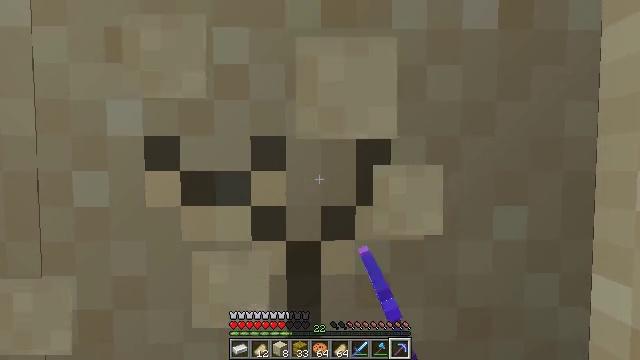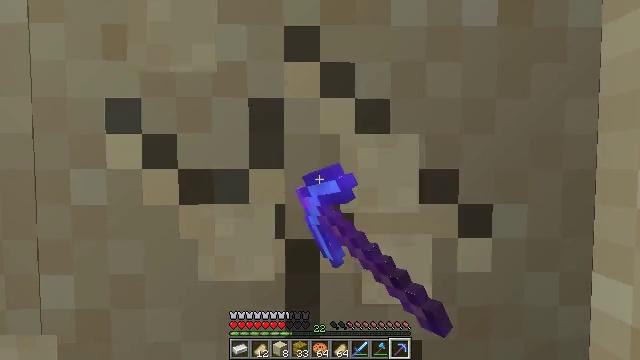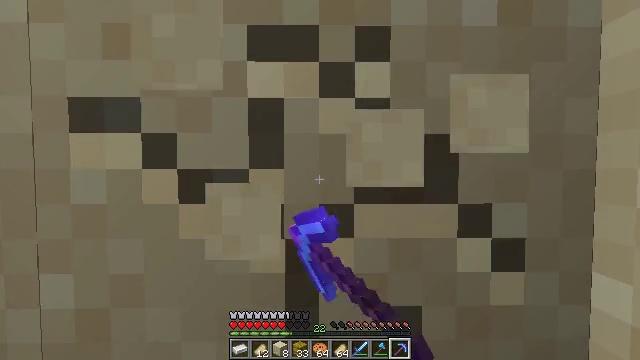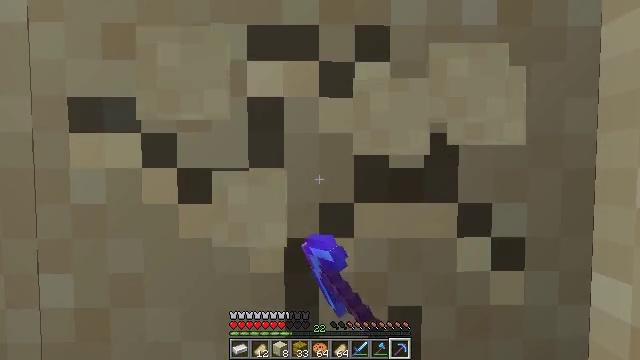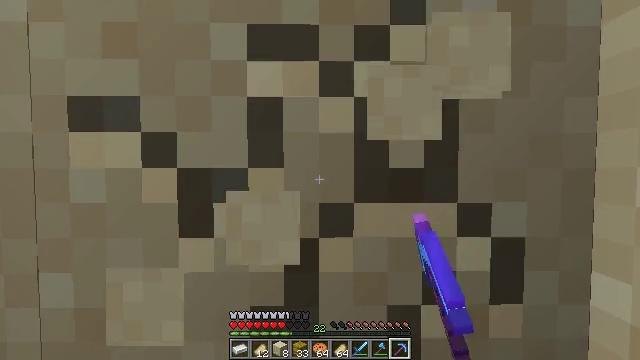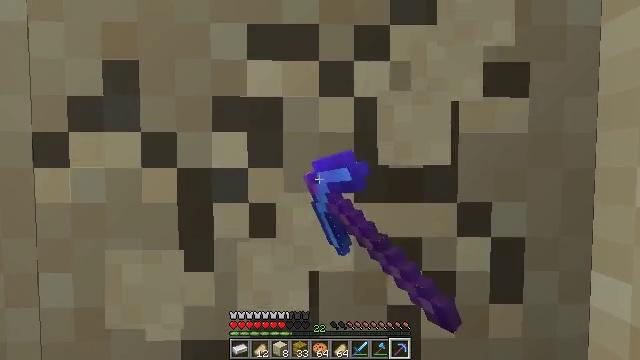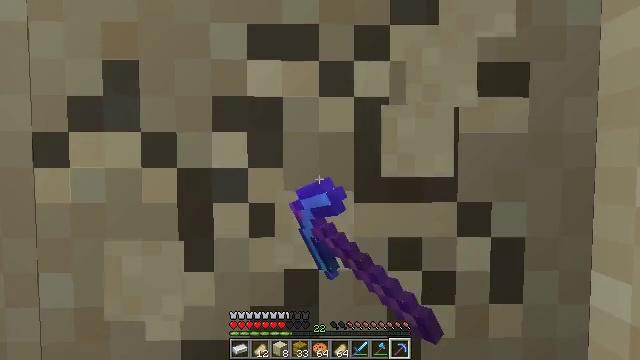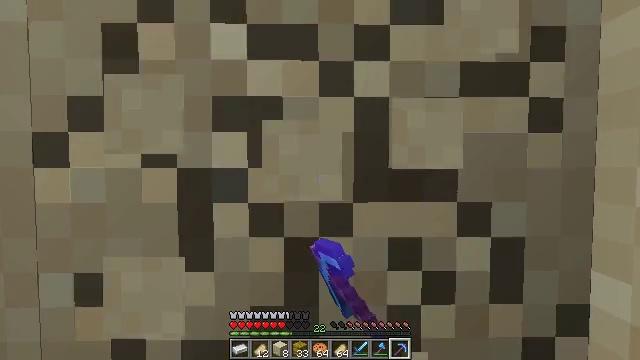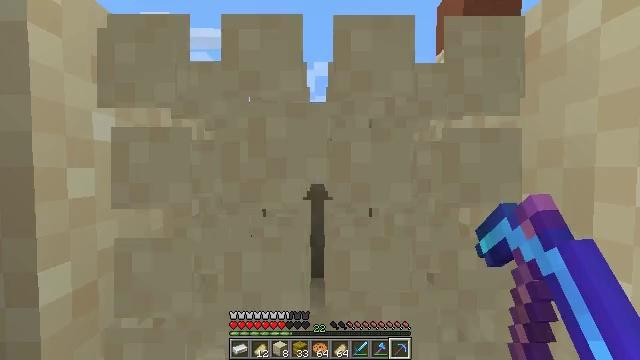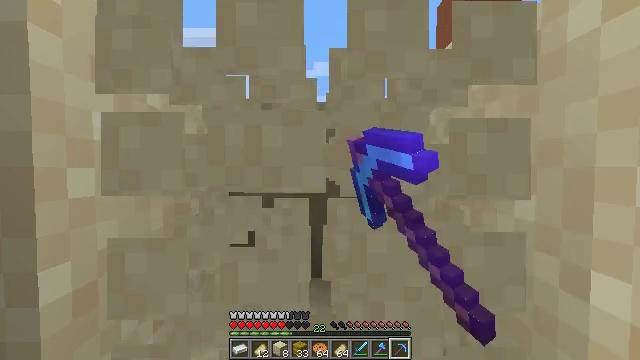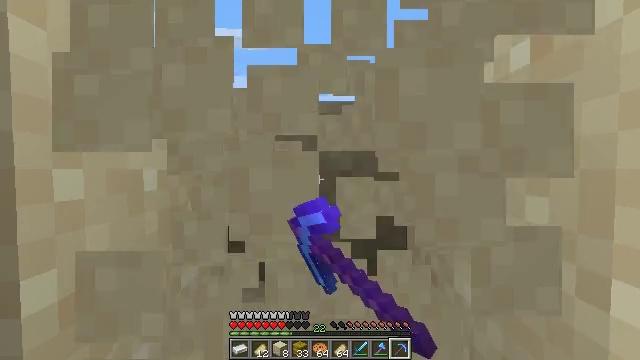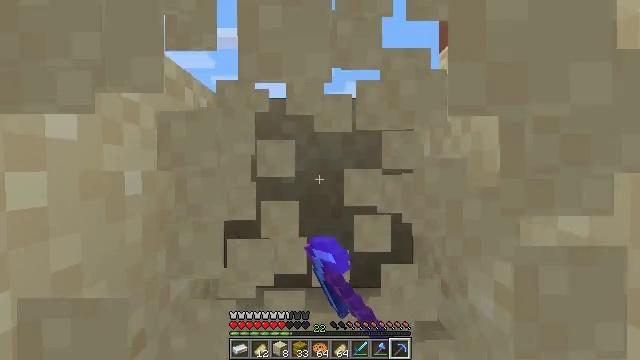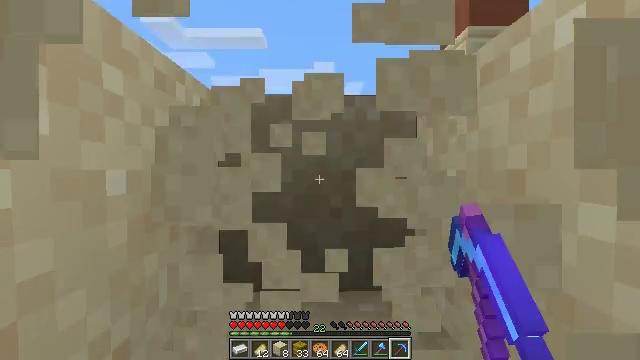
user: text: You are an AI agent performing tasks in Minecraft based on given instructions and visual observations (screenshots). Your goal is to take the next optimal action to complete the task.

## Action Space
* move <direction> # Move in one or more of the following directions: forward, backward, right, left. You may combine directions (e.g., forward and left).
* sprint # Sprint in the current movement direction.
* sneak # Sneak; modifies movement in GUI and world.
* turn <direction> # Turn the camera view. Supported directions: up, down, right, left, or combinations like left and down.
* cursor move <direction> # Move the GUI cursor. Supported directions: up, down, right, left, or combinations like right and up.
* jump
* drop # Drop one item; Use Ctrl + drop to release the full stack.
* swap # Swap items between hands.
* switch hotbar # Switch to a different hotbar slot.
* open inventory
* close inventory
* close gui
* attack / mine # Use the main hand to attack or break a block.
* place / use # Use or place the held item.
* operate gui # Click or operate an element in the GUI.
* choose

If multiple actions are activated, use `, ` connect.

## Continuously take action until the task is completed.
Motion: motion action
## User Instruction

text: Gather sand from the desert.
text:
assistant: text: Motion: attack / mine
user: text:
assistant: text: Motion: attack / mine
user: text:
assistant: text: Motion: attack / mine
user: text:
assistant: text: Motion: attack / mine
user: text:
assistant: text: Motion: attack / mine
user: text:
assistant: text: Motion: attack / mine
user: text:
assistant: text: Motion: attack / mine
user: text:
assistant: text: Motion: attack / mine
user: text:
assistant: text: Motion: attack / mine
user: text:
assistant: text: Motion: move forward, attack / mine
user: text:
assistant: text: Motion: move forward, attack / mine
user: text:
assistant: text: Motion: move forward, attack / mine
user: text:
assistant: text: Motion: attack / mine